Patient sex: M
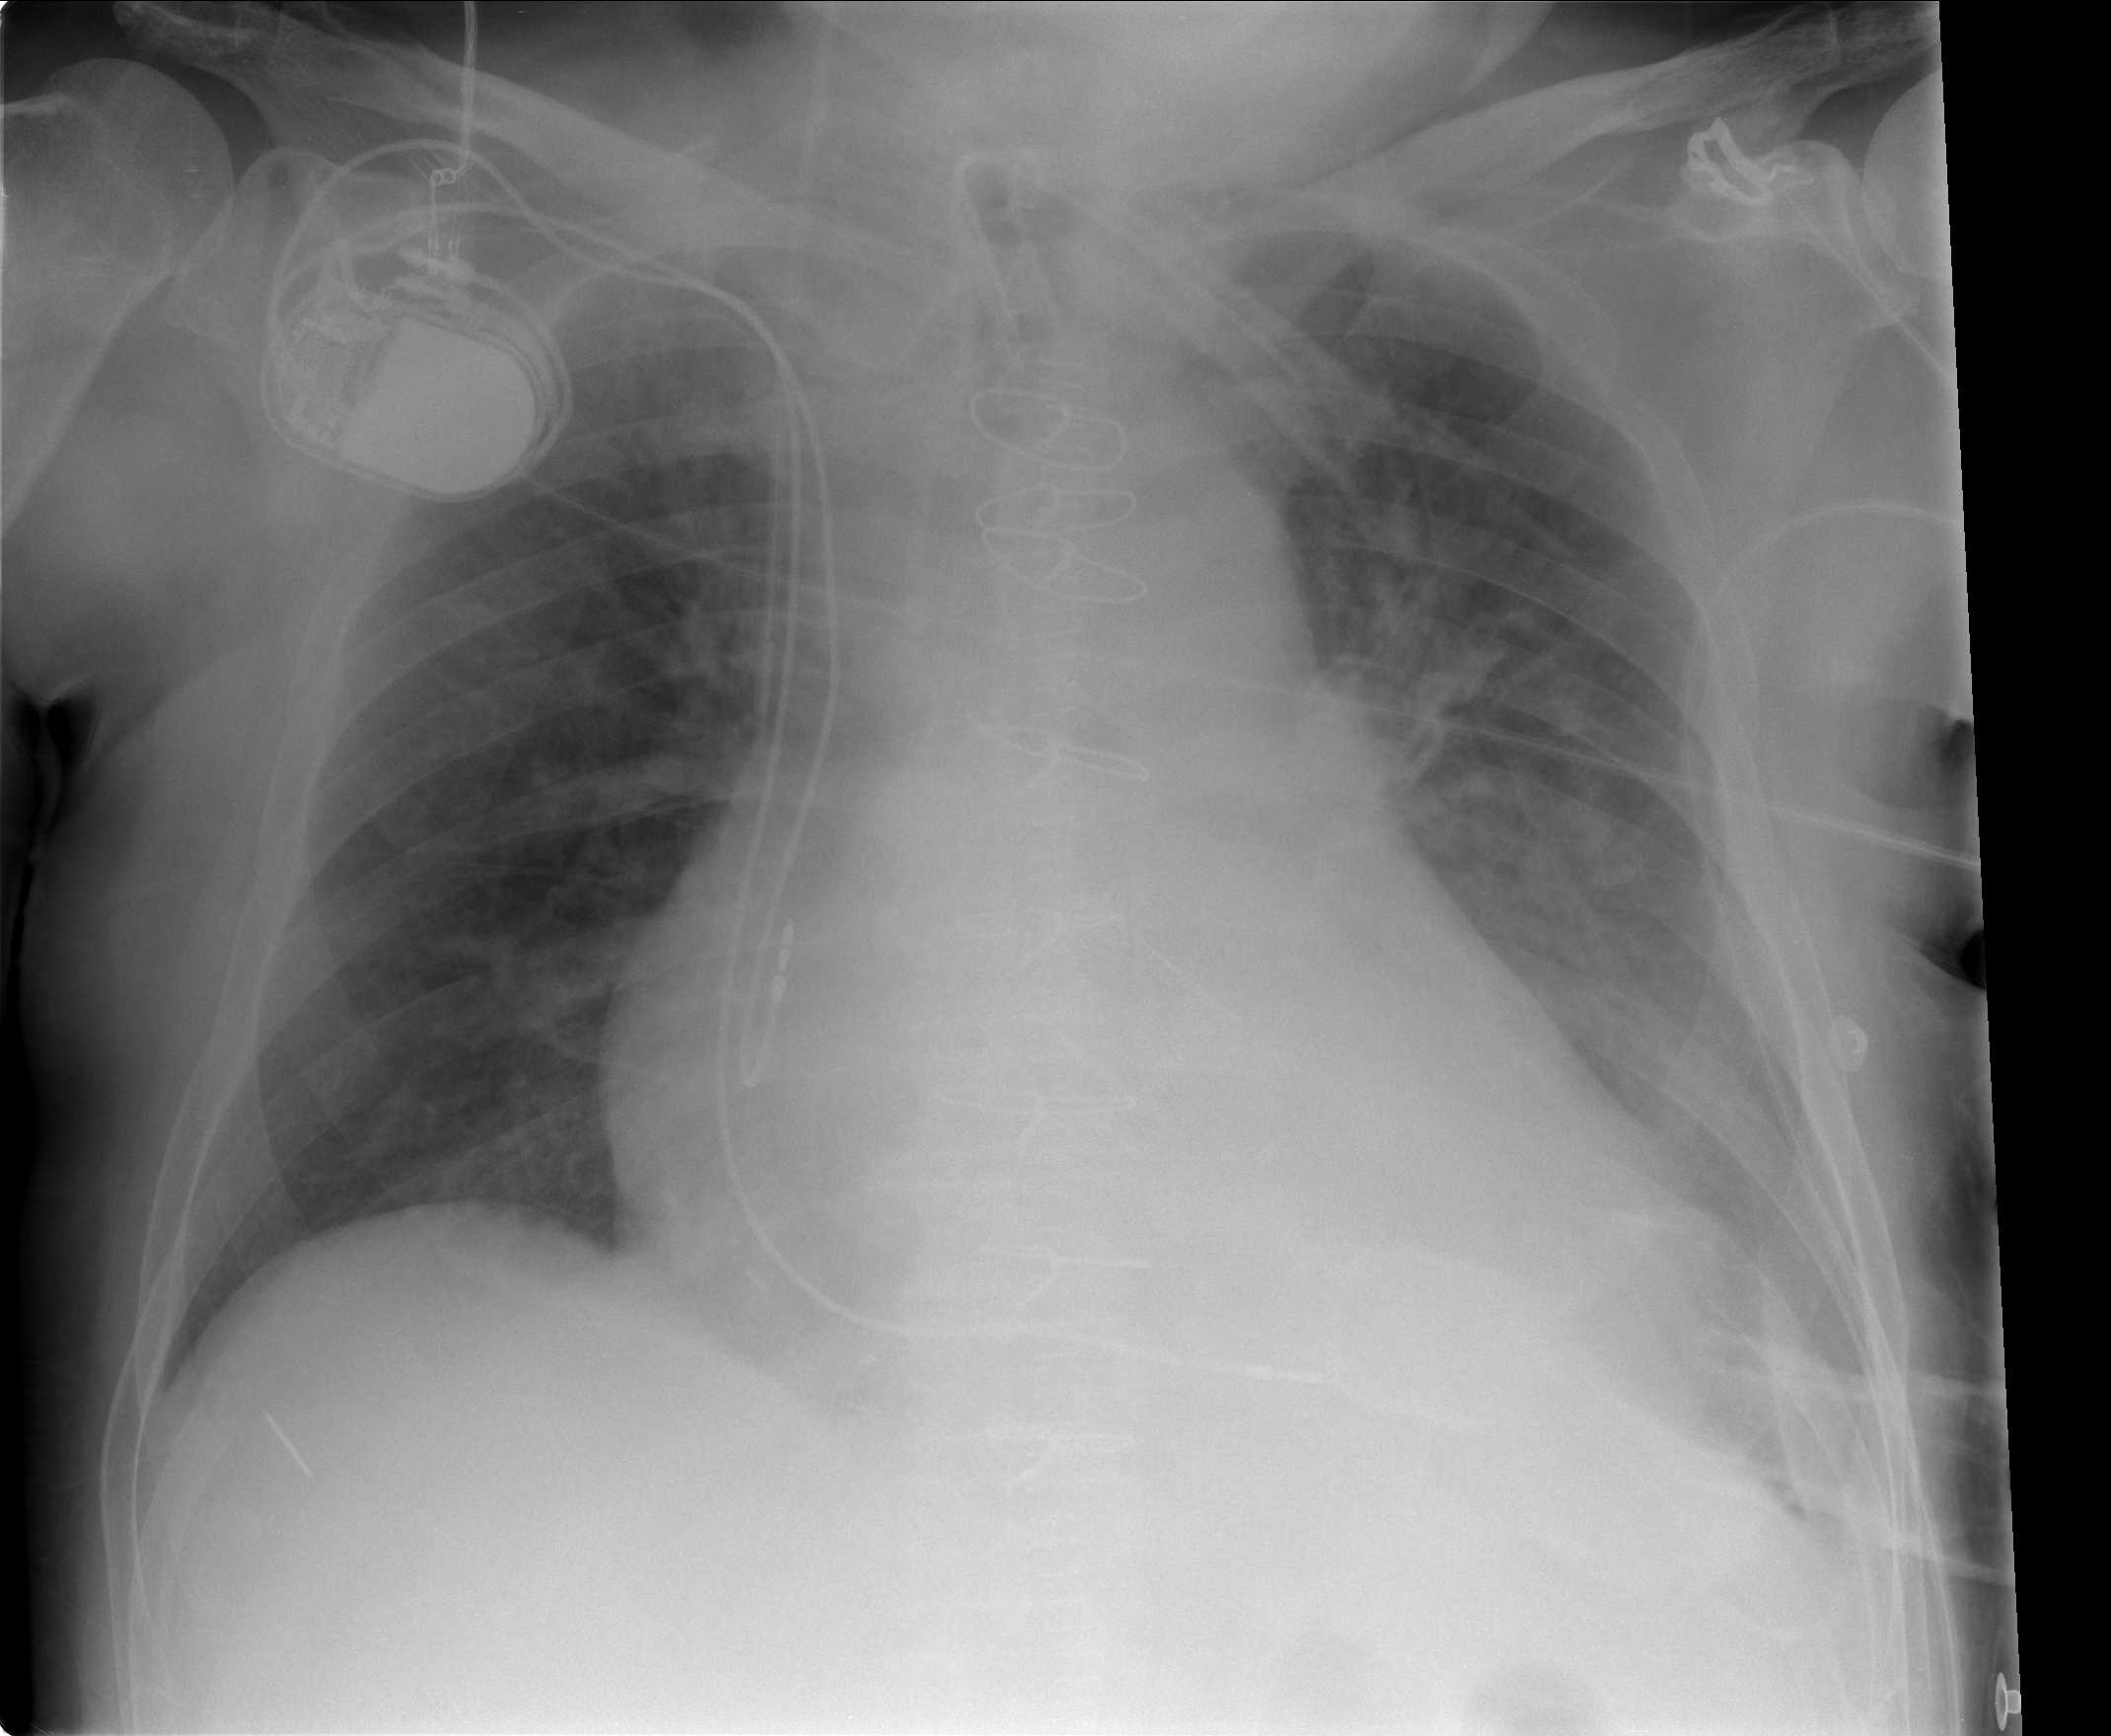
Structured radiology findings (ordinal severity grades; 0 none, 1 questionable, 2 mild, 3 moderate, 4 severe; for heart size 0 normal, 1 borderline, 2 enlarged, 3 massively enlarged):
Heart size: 2
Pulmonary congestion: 2
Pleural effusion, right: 0
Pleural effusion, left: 1
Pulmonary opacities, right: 0
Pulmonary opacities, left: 0
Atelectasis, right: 0
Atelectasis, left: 2